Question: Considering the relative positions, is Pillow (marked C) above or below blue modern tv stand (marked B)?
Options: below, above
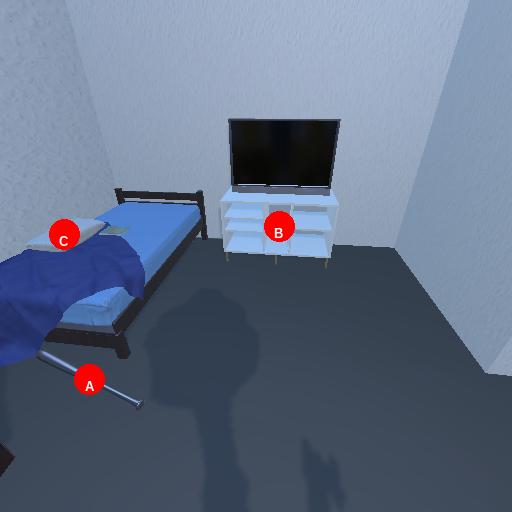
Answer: below